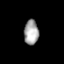
Tissue: prostate
Cell type: Myeloid cells
Senescence score: 0.7072
Nuclear area (px): 351
Mean DAPI intensity: 166.336